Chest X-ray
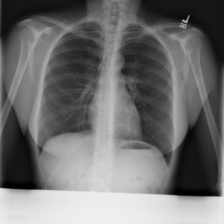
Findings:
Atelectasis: negative
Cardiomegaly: negative
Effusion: negative
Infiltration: negative
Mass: negative
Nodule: negative
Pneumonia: negative
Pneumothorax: negative
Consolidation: negative
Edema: negative
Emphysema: negative
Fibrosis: negative
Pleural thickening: negative
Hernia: negative